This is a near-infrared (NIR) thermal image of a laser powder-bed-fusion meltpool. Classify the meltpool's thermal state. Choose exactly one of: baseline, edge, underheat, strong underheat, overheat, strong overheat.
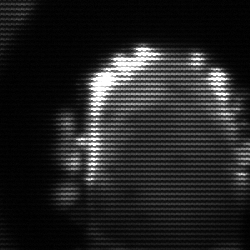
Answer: baseline